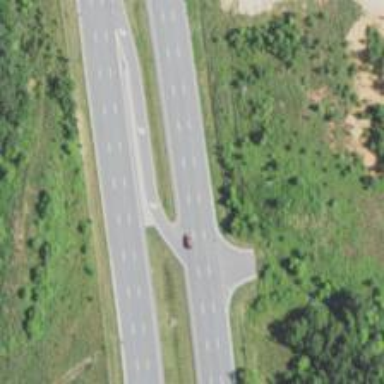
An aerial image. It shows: Primary link road with asphalt surface.